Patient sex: F
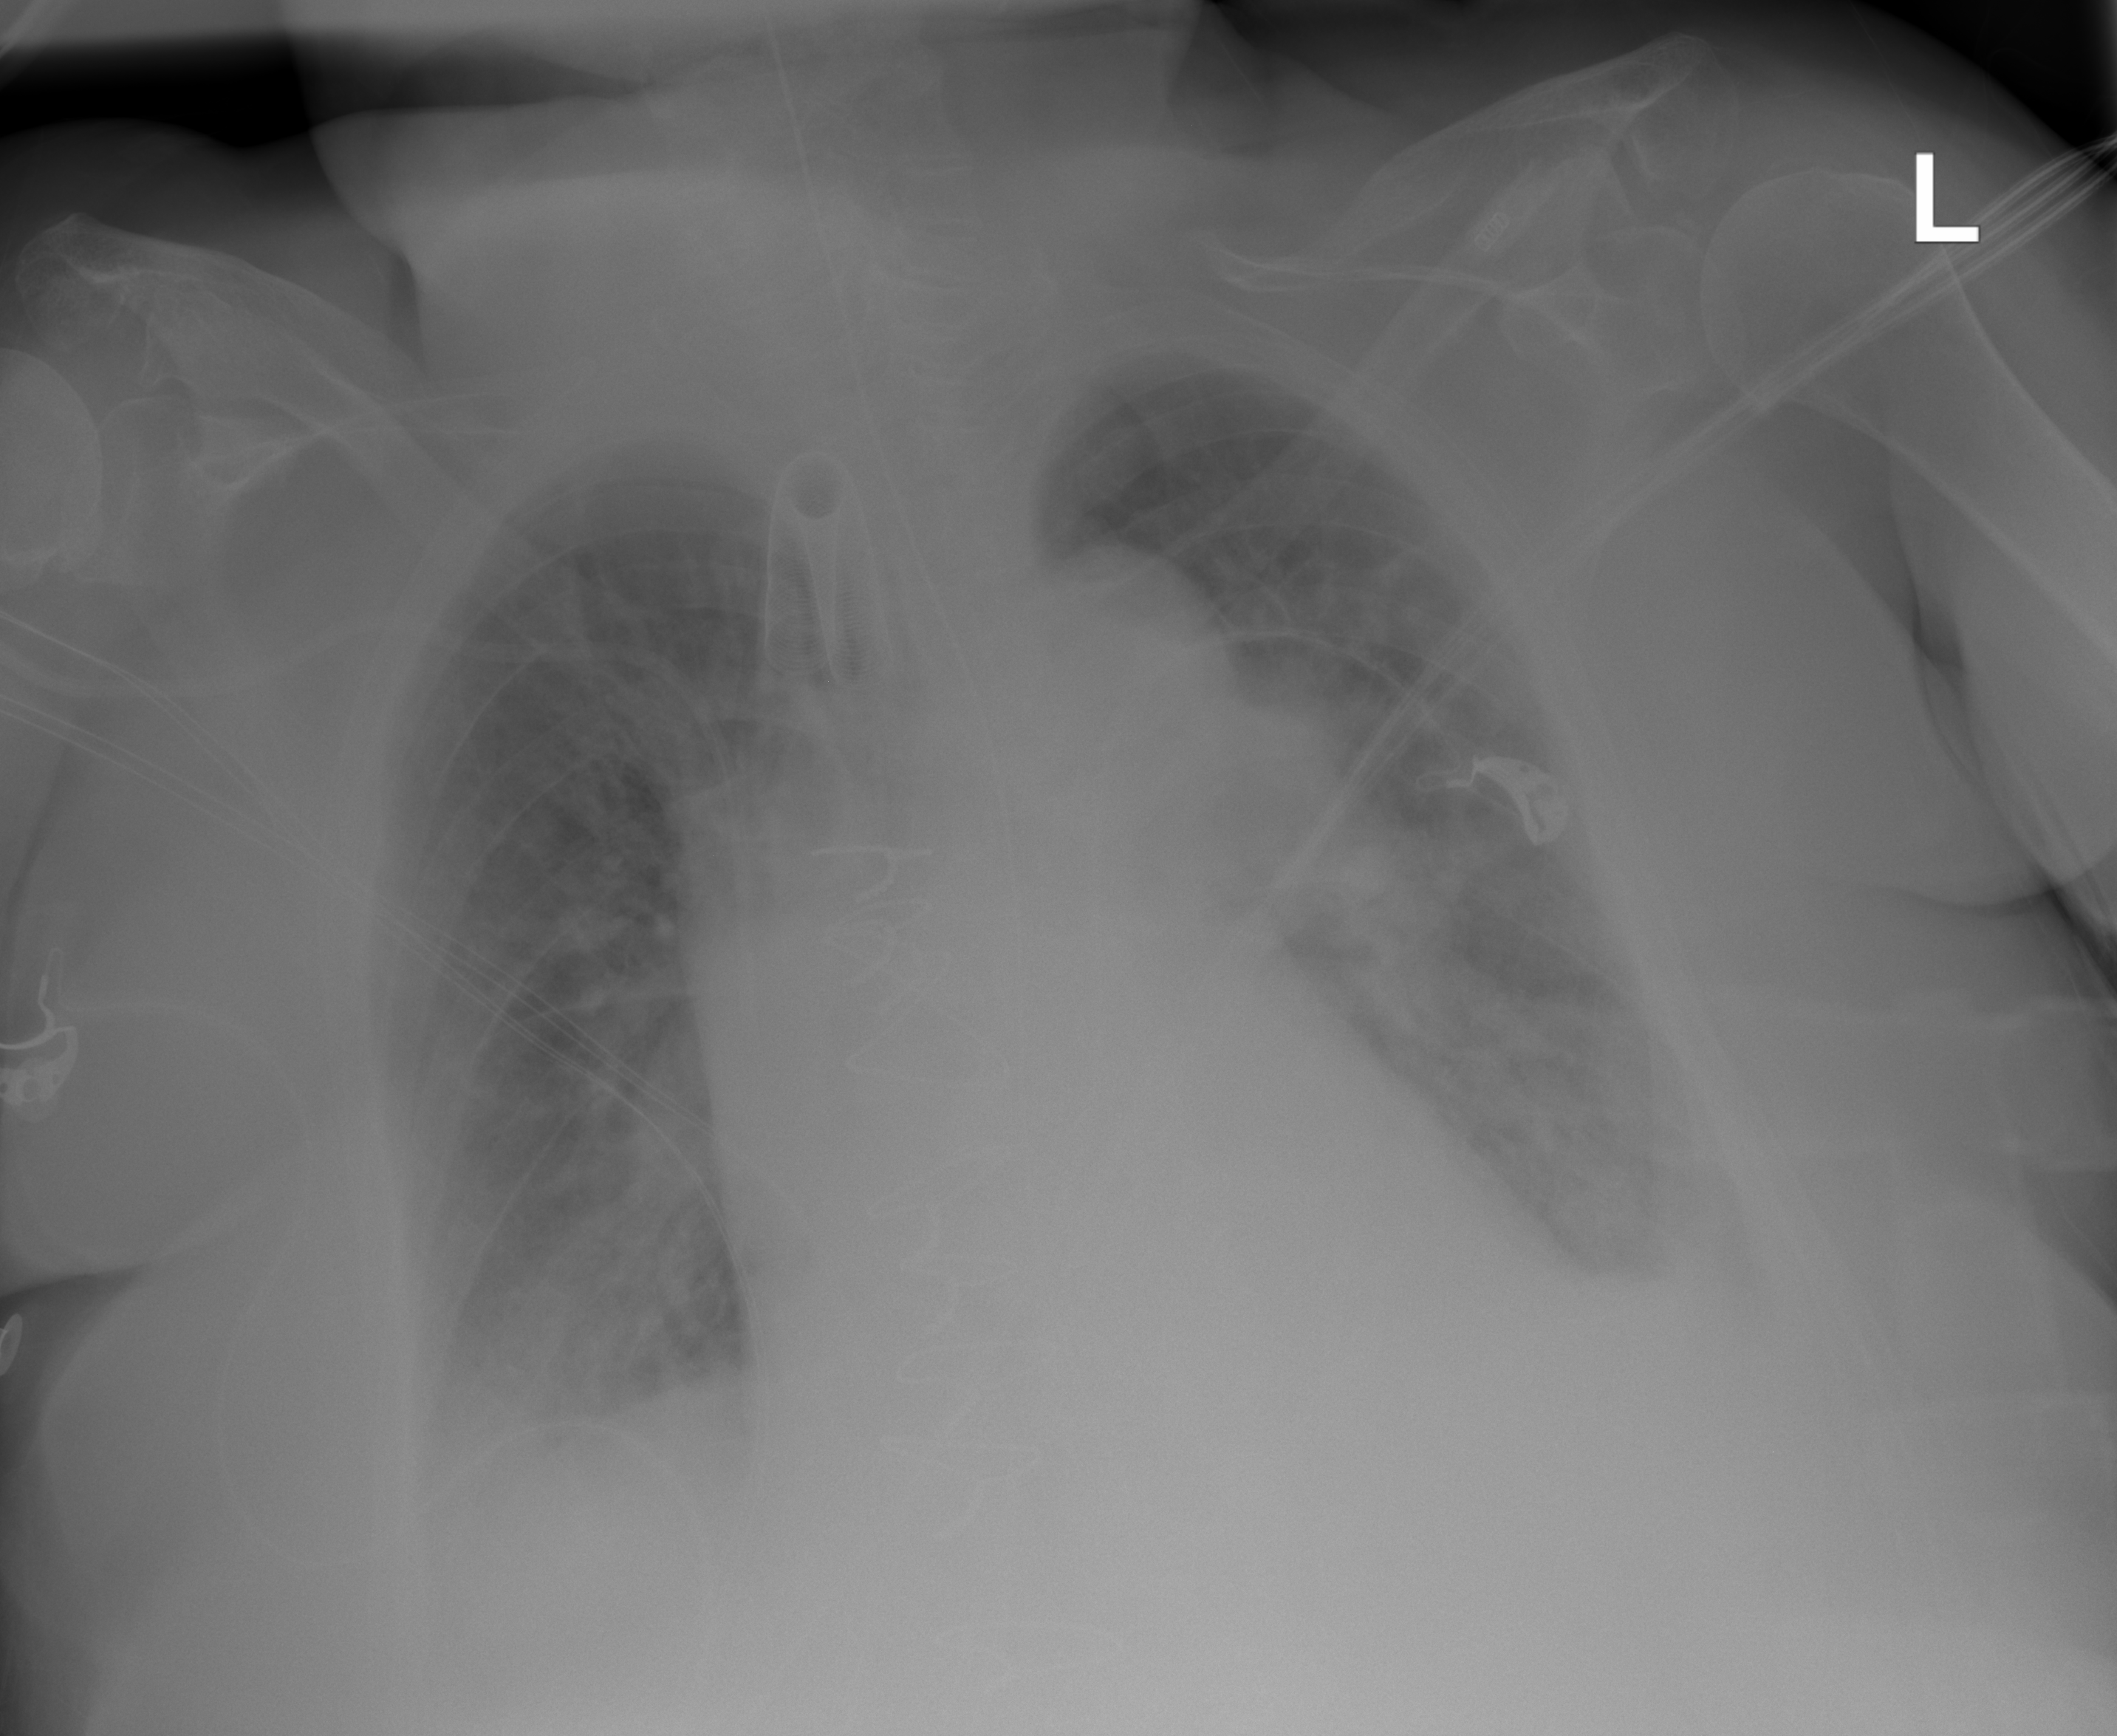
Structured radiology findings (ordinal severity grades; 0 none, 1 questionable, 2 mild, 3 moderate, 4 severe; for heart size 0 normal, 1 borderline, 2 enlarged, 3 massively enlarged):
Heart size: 2
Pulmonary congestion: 2
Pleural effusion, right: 0
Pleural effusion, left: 2
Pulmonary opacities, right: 2
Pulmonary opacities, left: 0
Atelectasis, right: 0
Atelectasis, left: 2